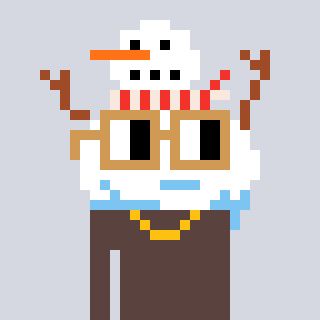
a pixel art character with square brown glasses, a snowman-shaped head and a darkbrown-colored body on a cool background